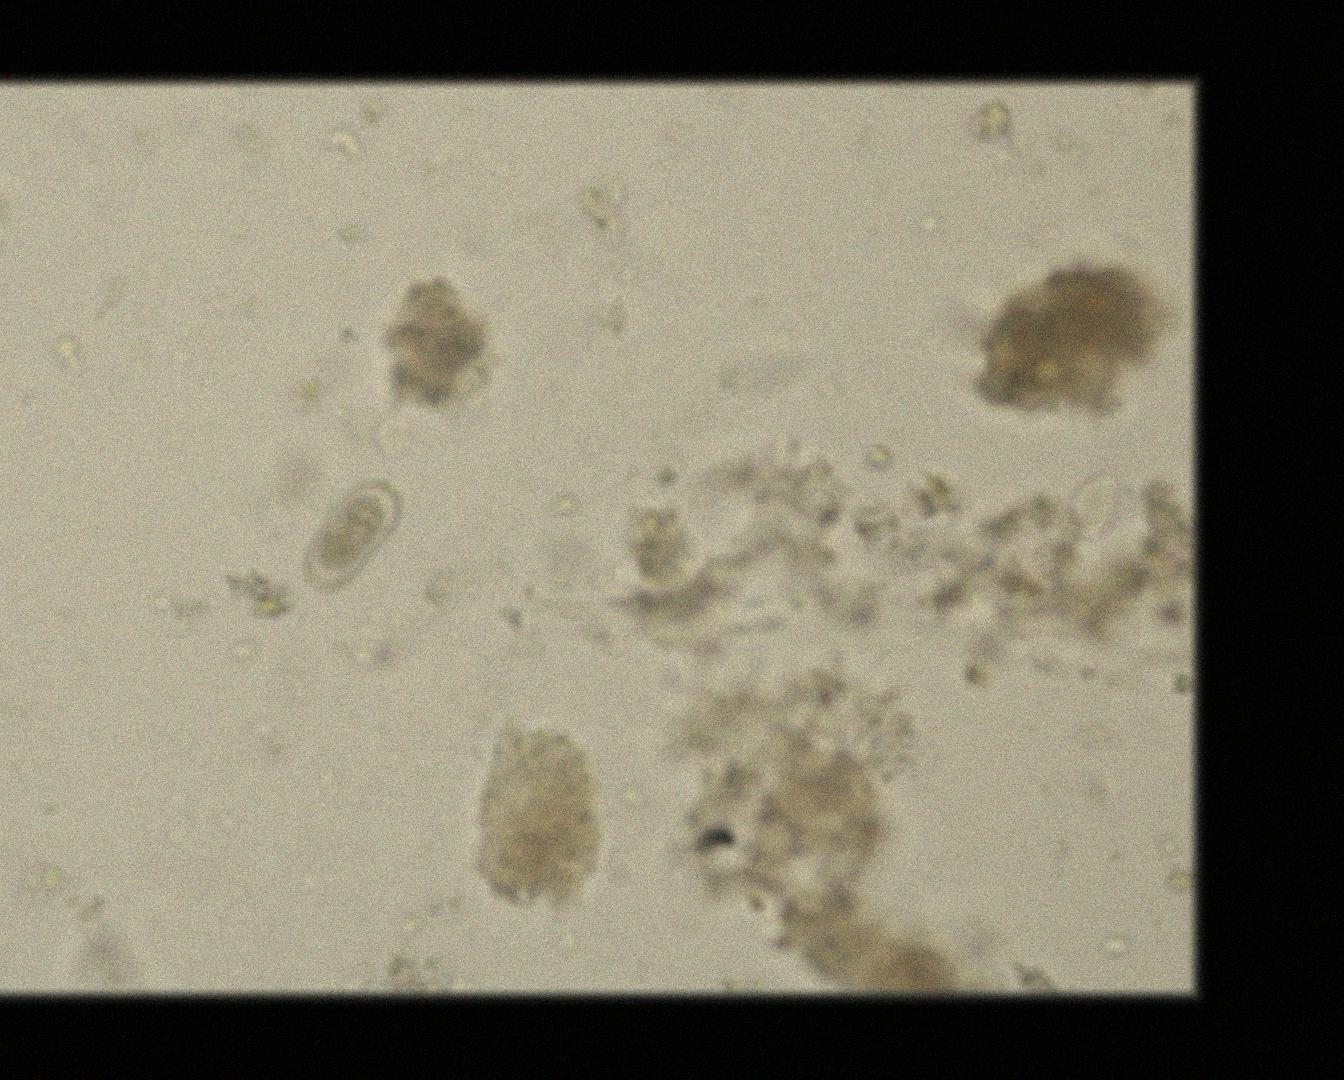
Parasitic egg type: Capillaria philippinensis